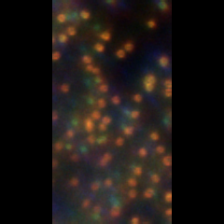
Taxon: Phaeocystis
Group: Other